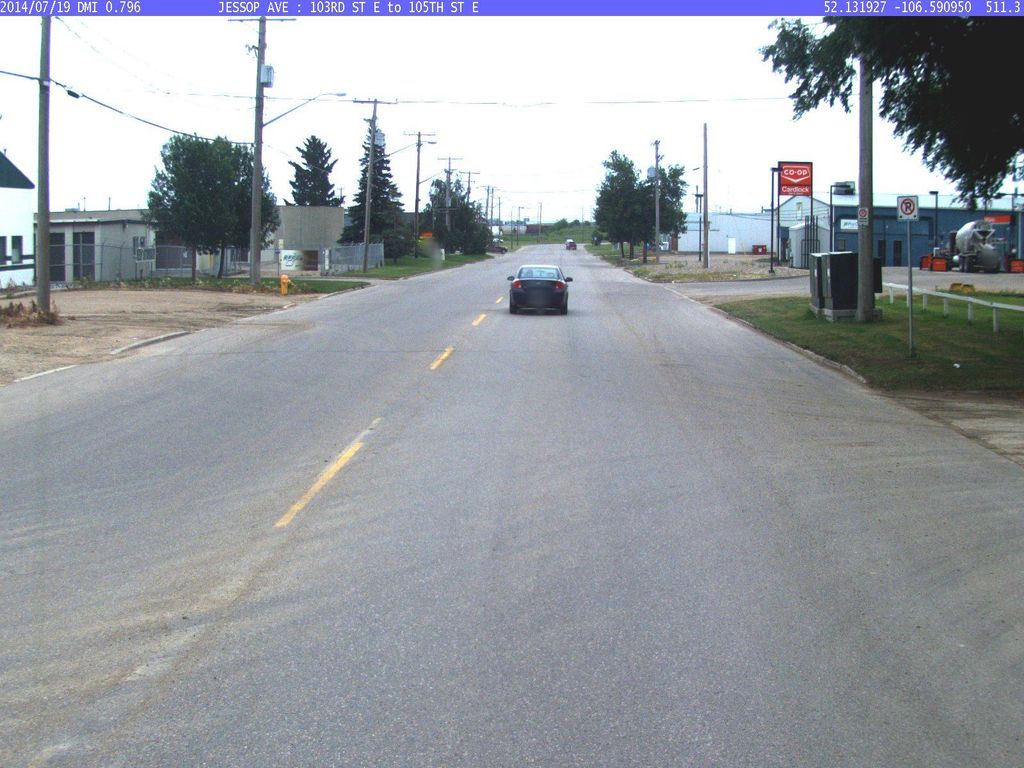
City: saskatoon